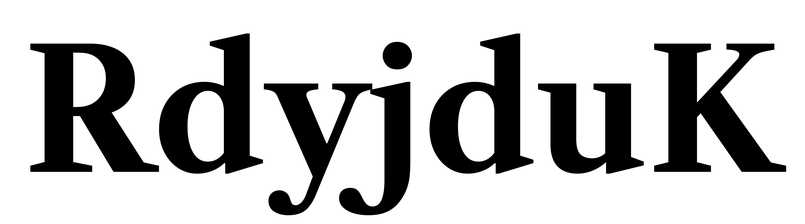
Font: LibreCaslonText_Bold